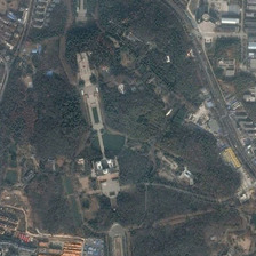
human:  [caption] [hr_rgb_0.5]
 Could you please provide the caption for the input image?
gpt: Lots of green trees.

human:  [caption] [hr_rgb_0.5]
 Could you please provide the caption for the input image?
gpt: A lot of green trees.

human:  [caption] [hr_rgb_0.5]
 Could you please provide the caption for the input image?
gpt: There are many green trees in the park.

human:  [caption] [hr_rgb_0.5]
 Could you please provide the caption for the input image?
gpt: There are a lot of green trees in the park.

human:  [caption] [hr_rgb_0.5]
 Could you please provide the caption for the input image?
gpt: There are many green trees in a park.